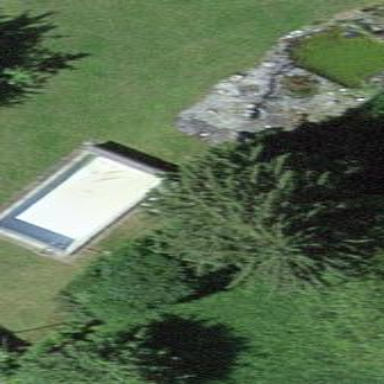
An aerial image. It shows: Swimming pool located in leisure land.